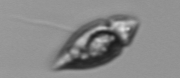
Label: Amphidinium